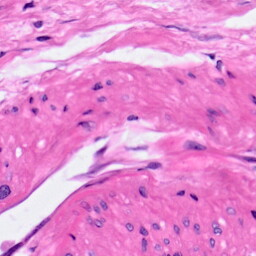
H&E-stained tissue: Pancreatic